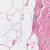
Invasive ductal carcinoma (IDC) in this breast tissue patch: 0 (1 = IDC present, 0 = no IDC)